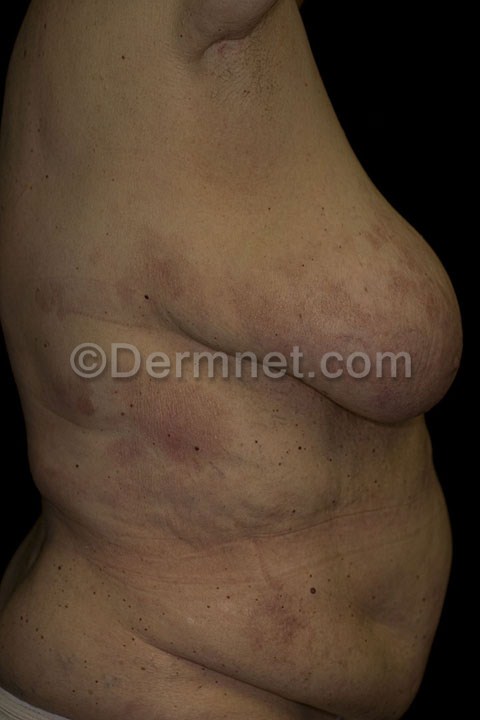
Disease: Actinic Keratosis Basal Cell Carcinoma and other Malignant Lesions